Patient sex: M
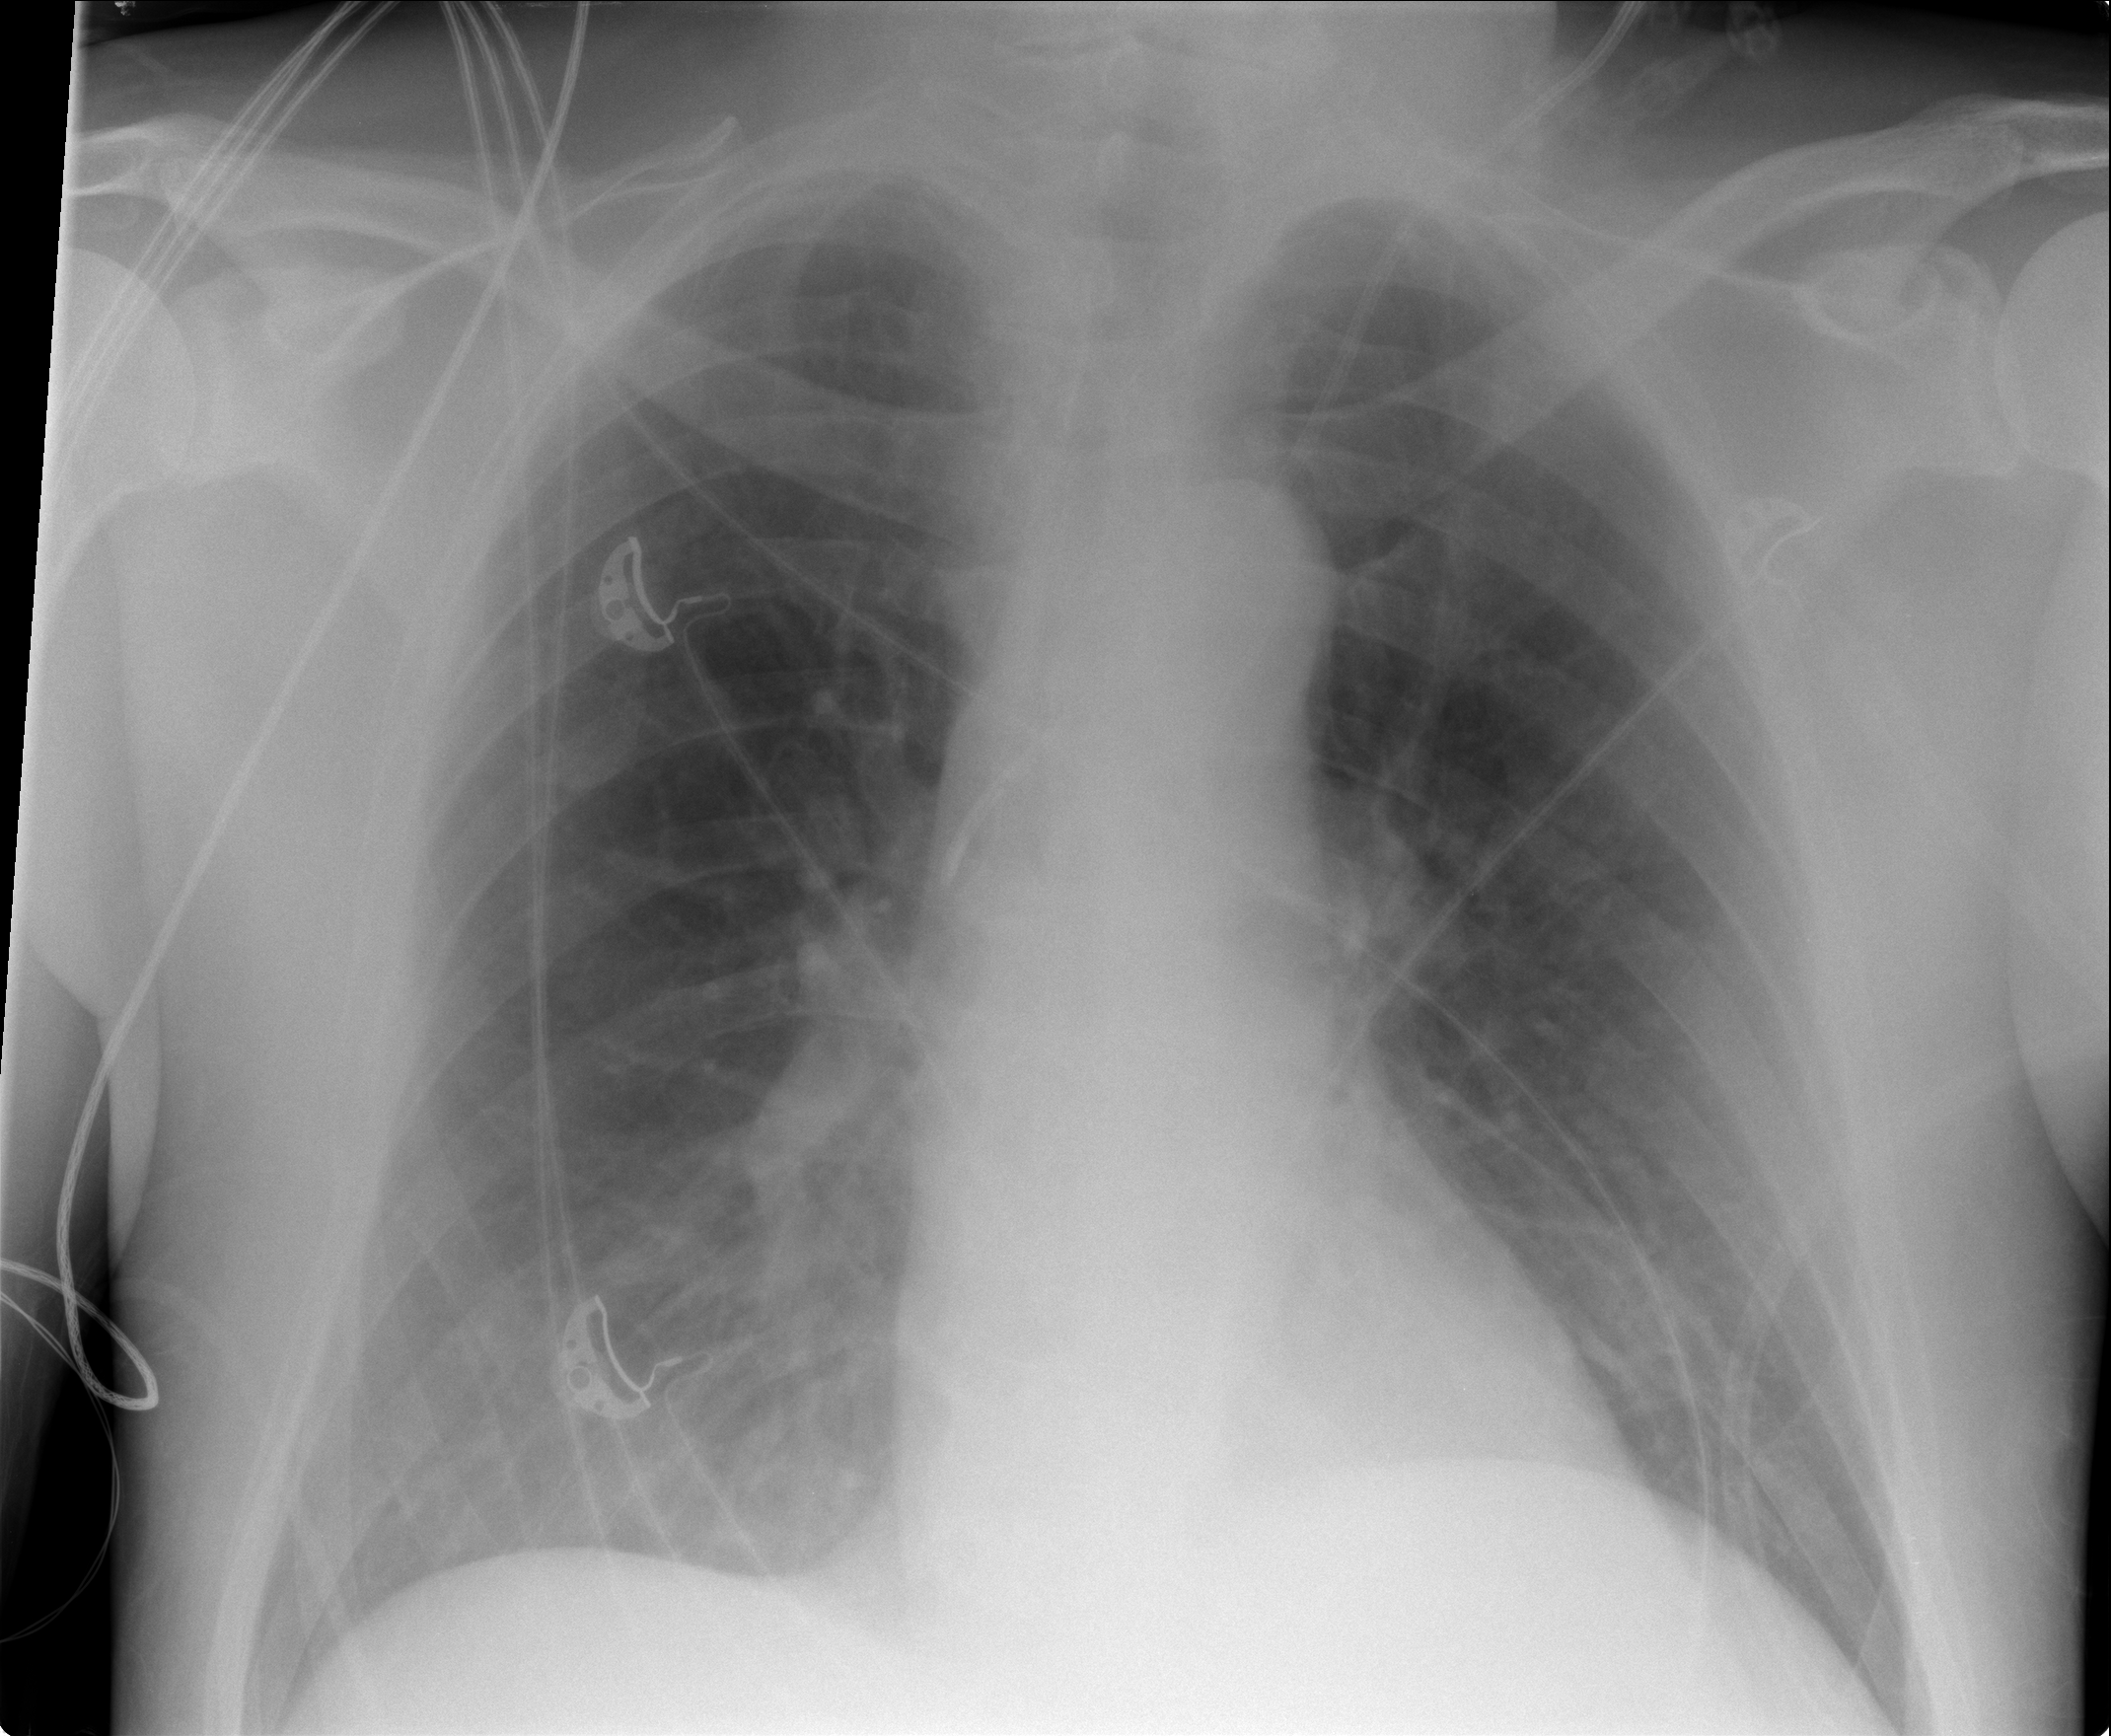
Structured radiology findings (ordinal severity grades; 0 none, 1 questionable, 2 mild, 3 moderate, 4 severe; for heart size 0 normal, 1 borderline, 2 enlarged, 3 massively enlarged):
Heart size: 0
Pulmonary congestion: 0
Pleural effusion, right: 0
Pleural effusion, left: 0
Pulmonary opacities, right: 0
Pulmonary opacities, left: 0
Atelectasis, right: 1
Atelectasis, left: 1